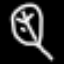
Label: leaf